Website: lowes
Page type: billing-address
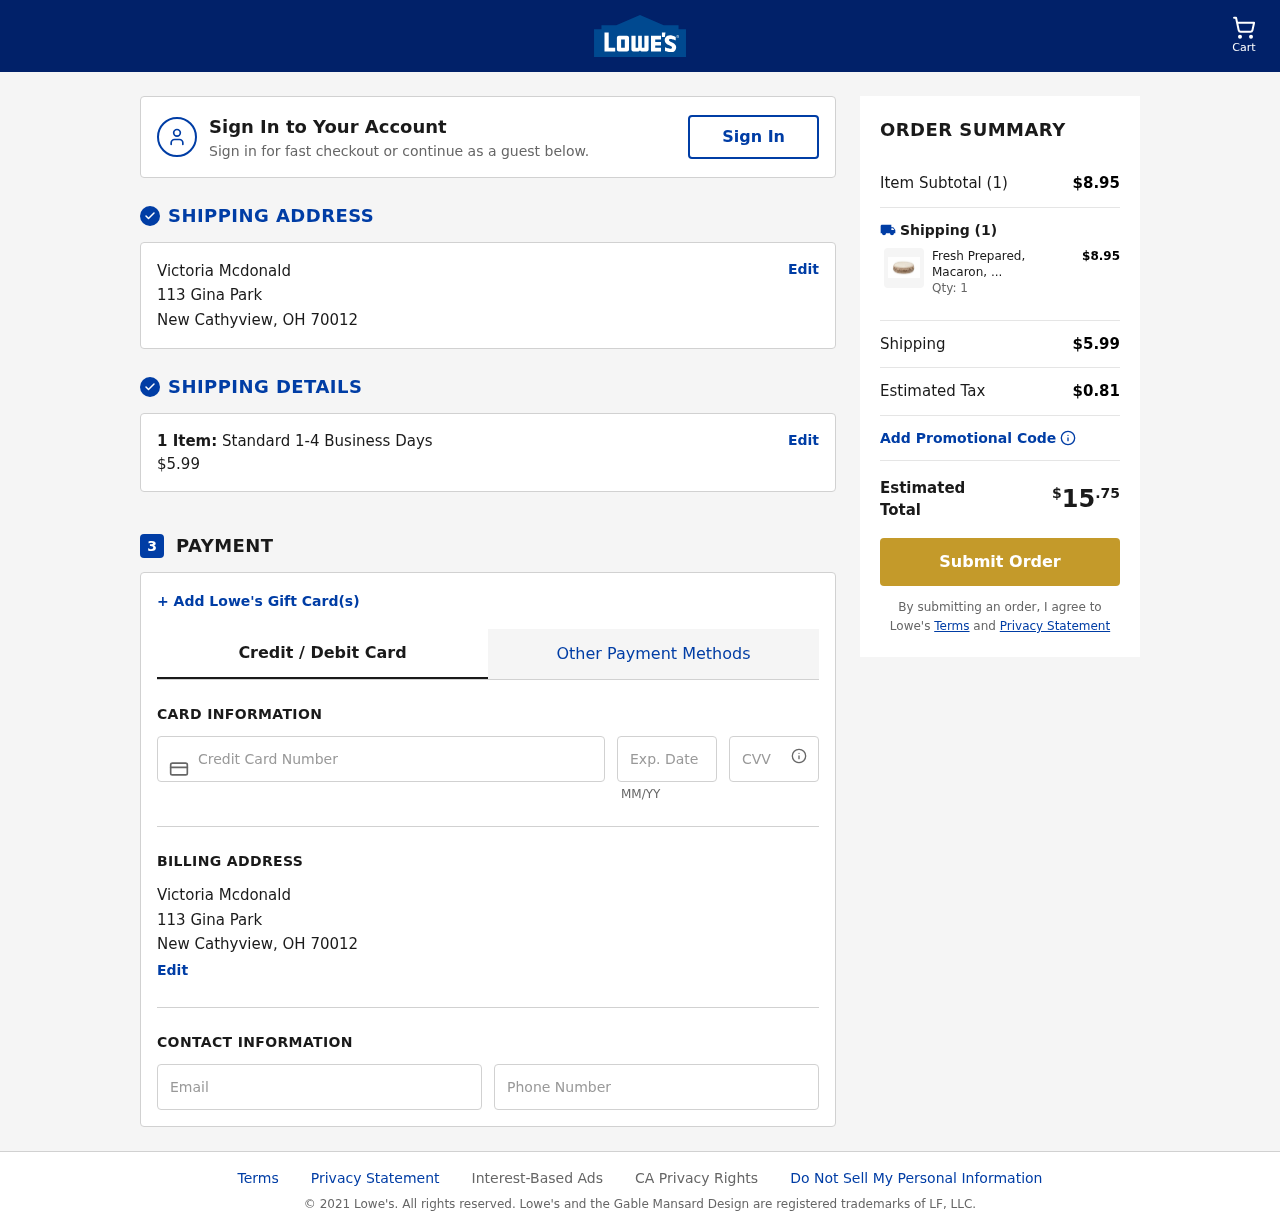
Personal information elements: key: PII_CARD_CVV
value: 730
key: PII_CARD_EXPIRY
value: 12/26
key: PII_CARD_NUMBER
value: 4972 8846 8840 8973
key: PII_CITY
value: New Cathyview
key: PII_EMAIL
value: vmcdonald@hotmail.com
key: PII_FULLNAME
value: Victoria Mcdonald
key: PII_PHONE
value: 8516652582
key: PII_POSTCODE
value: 70012
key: PII_STATE_ABBR
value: OH
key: PII_STREET
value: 113 Gina Park
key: PII_FULLNAME2
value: Victoria Mcdonald
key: PII_STREET2
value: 113 Gina Park
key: PII_CITY2
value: New Cathyview
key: PII_STATE_ABBR2
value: OH
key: PII_POSTCODE2
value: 70012
Product elements: key: PRODUCT1_NAME
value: Fresh Prepared, Macaron, Salted Caramel, 1.9 Oz (3 count)
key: PRODUCT1_PRICE
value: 8.95
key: PRODUCT1_QUANTITY
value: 1
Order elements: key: ORDER_NUM_ITEMS
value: Cart
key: ORDER_NUM_ITEMS
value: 1 Item:
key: ORDER_NUM_ITEMS
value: Item Subtotal (1)
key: ORDER_SHIPPING_COST
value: $5.99
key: ORDER_SUBTOTAL
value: $8.95
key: ORDER_TAX
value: $0.81
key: ORDER_TOTAL
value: $15.75